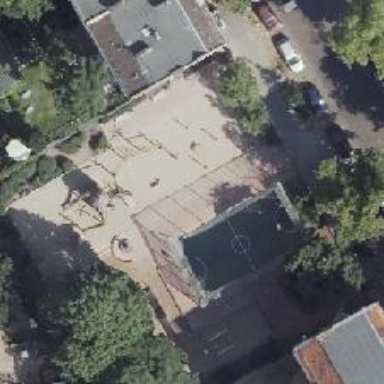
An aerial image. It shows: Artwork in the playground.